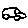
Label: car